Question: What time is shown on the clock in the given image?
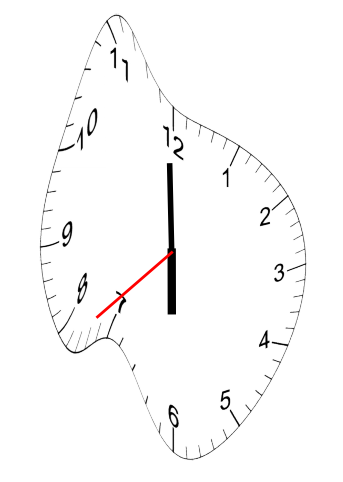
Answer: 05:59:38